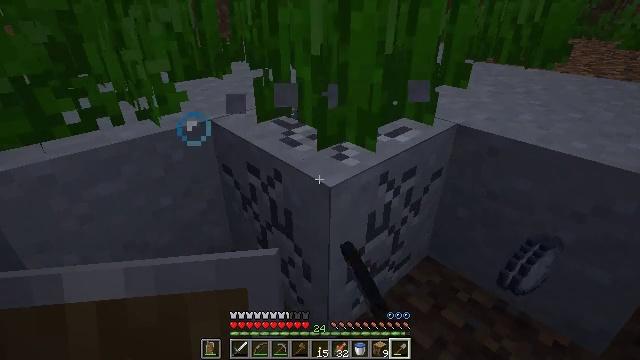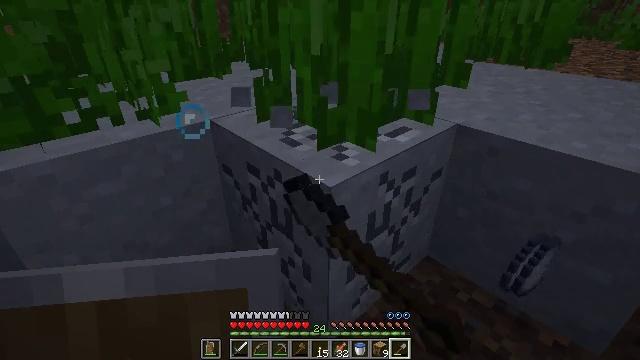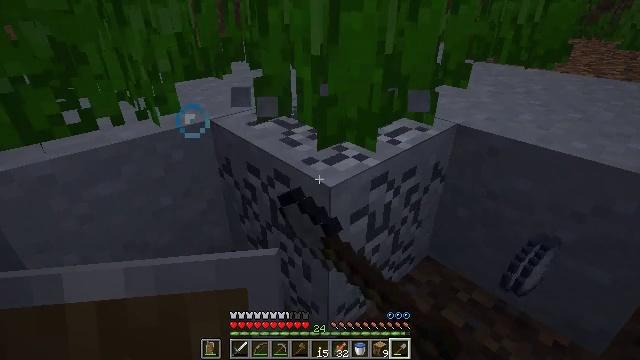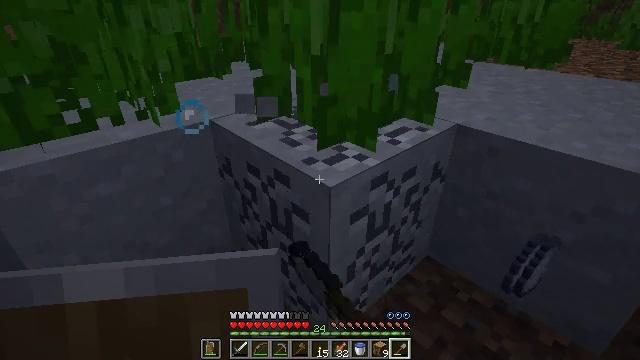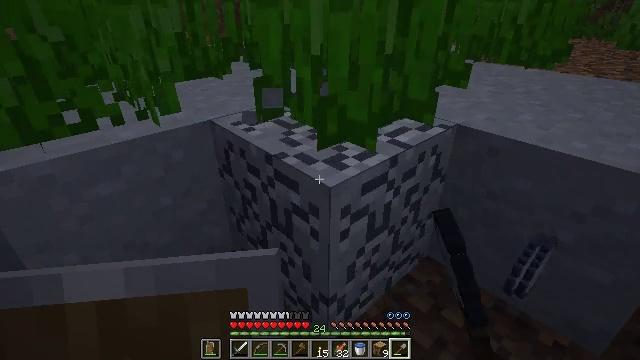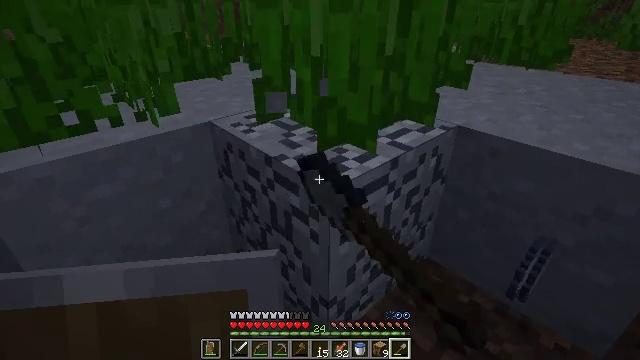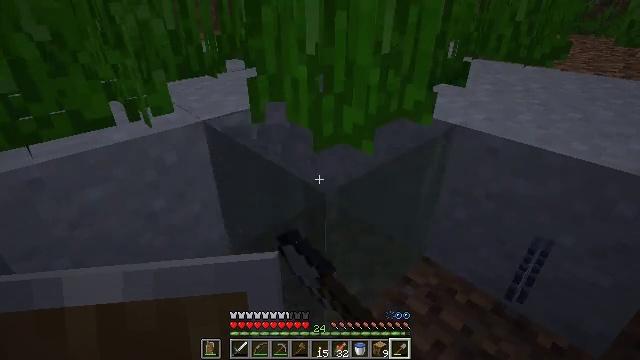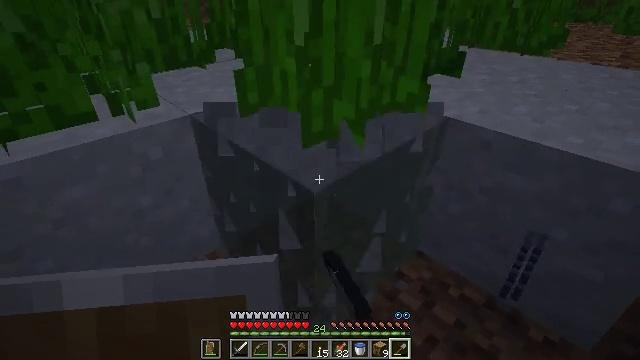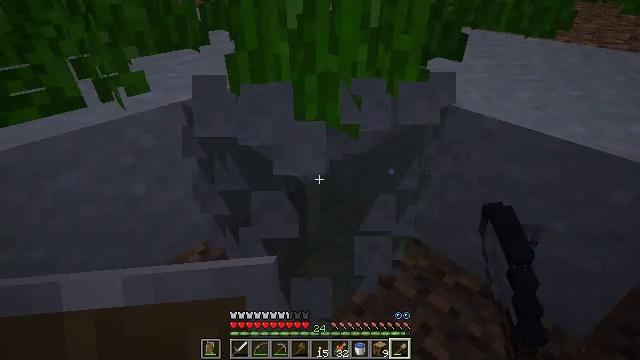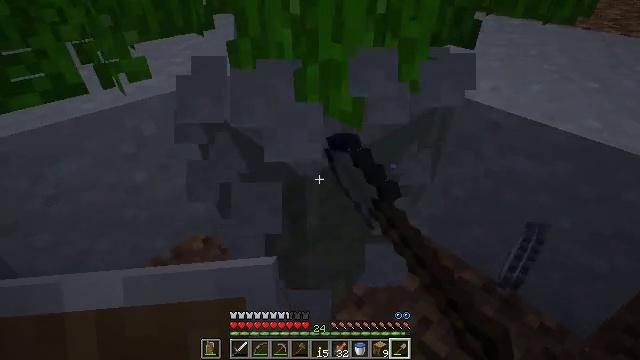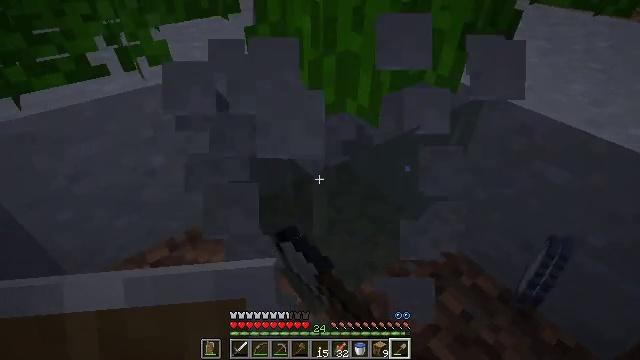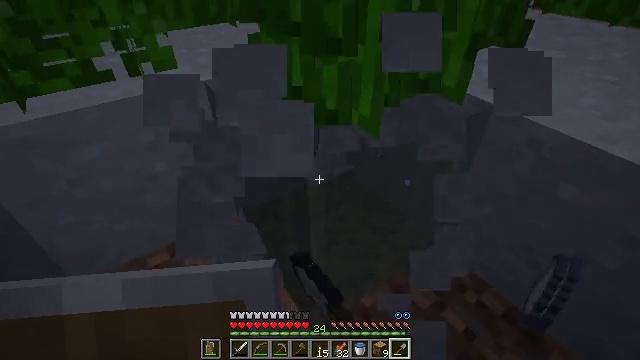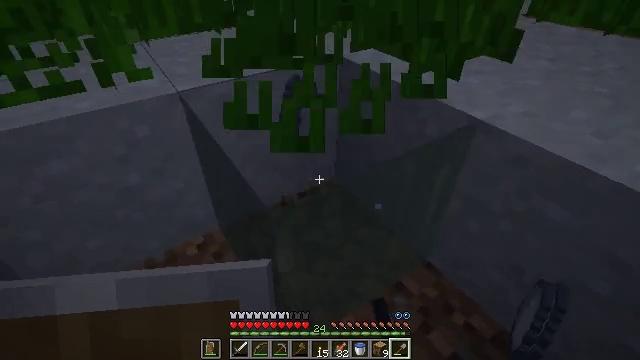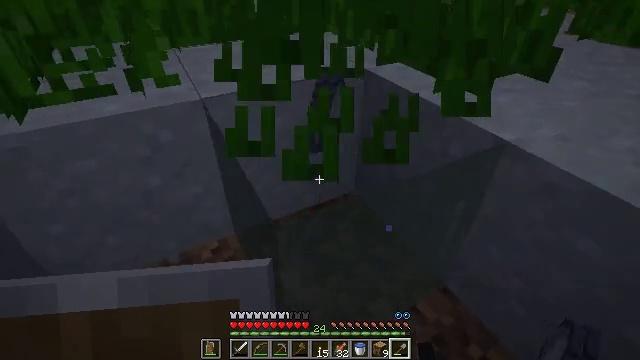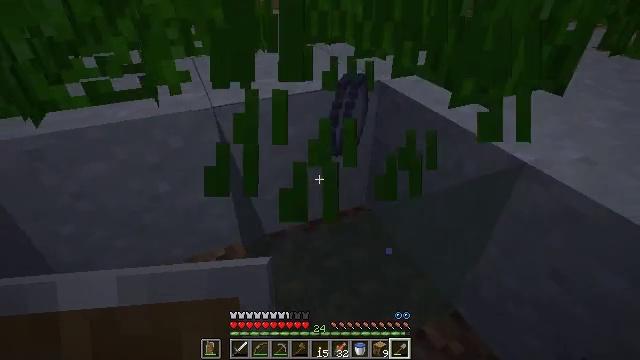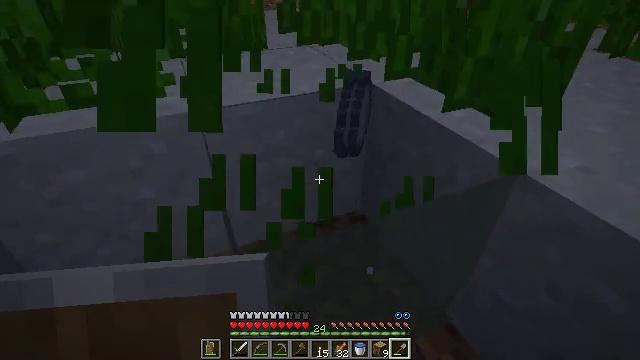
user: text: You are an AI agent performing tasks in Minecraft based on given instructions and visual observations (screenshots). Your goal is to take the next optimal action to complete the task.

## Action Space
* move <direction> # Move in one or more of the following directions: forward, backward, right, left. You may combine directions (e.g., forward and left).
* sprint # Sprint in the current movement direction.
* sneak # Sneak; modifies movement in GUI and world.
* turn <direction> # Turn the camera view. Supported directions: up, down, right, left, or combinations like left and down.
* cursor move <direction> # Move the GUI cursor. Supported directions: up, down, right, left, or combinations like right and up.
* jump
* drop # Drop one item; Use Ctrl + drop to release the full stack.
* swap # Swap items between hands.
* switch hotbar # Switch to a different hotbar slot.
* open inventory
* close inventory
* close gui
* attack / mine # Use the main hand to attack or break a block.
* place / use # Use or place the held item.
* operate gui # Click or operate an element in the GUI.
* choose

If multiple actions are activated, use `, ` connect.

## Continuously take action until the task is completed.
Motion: motion action
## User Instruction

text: Break the clay block to collect it.
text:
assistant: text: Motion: attack / mine
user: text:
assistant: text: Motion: attack / mine
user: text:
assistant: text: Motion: attack / mine
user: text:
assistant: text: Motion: attack / mine
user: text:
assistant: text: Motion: move forward, attack / mine
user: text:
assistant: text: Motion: move forward and move right, attack / mine
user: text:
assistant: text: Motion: move forward and move right, turn down, attack / mine
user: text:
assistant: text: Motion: move forward and move right, turn down, attack / mine
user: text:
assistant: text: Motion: move forward and move right, turn left and down, attack / mine
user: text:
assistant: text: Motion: move forward and move right, turn left and down, attack / mine
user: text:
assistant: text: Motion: move forward and move right, turn left, attack / mine
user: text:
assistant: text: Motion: move forward and move right
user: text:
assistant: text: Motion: move forward and move right, turn left and up
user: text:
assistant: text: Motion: move forward, turn left and up
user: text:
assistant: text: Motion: move forward
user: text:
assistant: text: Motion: move forward, turn left
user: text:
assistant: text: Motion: move forward, turn left and up
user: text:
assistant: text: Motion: move forward, turn left
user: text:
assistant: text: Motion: move forward, turn up
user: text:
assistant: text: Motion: move forward, turn left and up
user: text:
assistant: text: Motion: move forward, turn left and up
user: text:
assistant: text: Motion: move forward, turn left
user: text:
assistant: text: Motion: move forward, turn left and down
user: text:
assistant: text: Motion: move forward, turn left and up, jump
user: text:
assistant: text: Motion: move forward, turn left and up, jump
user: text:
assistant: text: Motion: move forward, turn left and up, jump
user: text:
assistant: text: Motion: move forward, turn left and up, jump
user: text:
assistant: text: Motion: move forward, turn left, jump
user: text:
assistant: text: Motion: move forward, jump
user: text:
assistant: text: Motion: move forward, jump